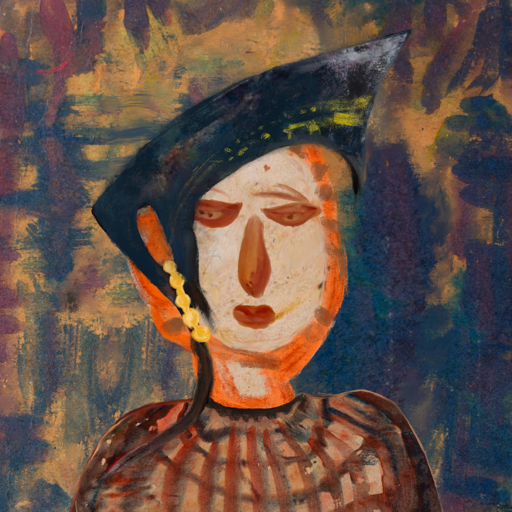
Background: InTheSun, Head And Neck Front: Rupkatha, Face Front: Pious_Lady, Bust: Orphan, Hair Front: Blank, Head Accessory: Irani, Second Necklace: Blank, Necklace: Blank, Baby: Blank